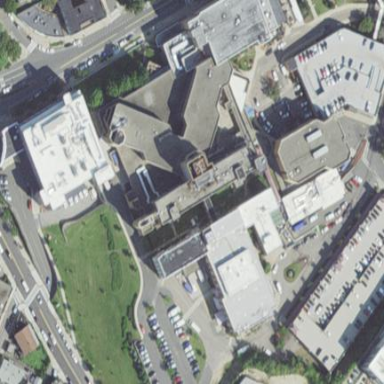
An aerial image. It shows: Hospital building.